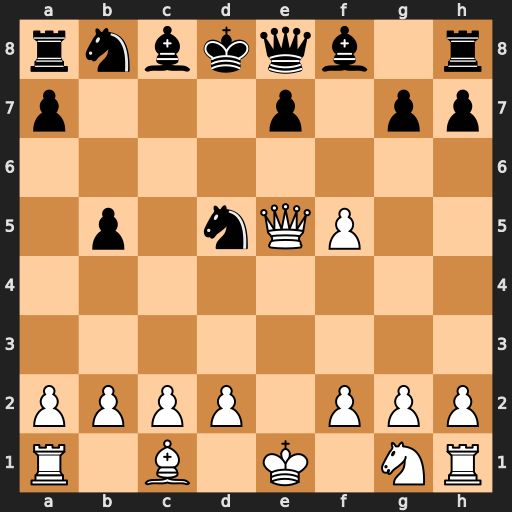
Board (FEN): rnbkqb1r/p3p1pp/8/1p1nQP2/8/8/PPPP1PPP/R1B1K1NR
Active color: w
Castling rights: KQ
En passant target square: -
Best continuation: Qxd5+ Kc7 Qxa8